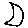
Label: moon